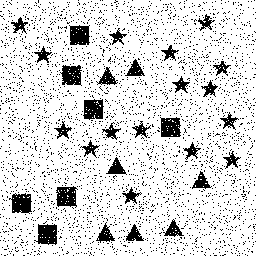
Squares: 7
Triangles: 7
Stars: 16
Total shapes: 30